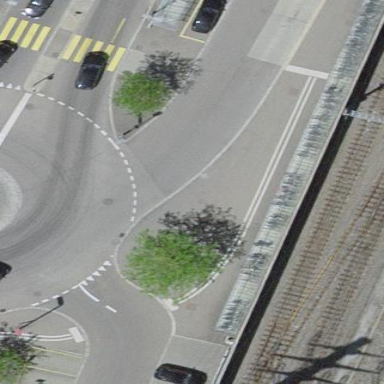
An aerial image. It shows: Bicycle parking area with stands available.